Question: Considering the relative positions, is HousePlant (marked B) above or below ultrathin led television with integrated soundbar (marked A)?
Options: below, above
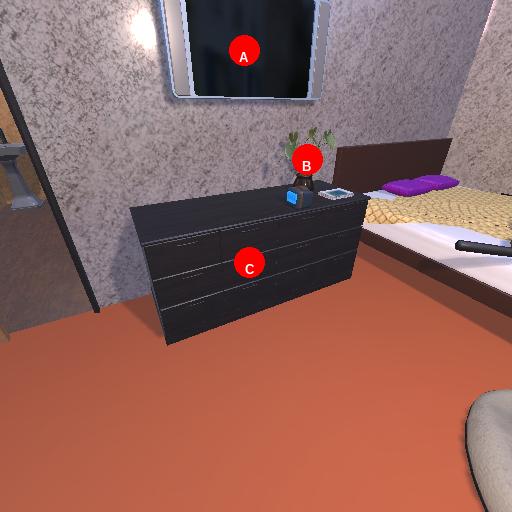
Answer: below